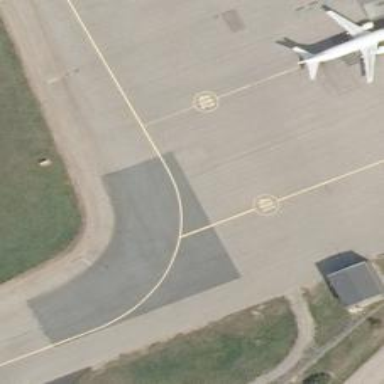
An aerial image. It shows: Image of taxiway at airport.